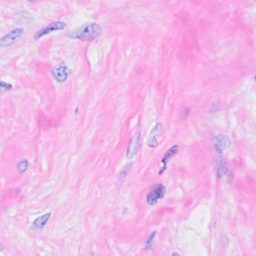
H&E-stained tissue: Breast